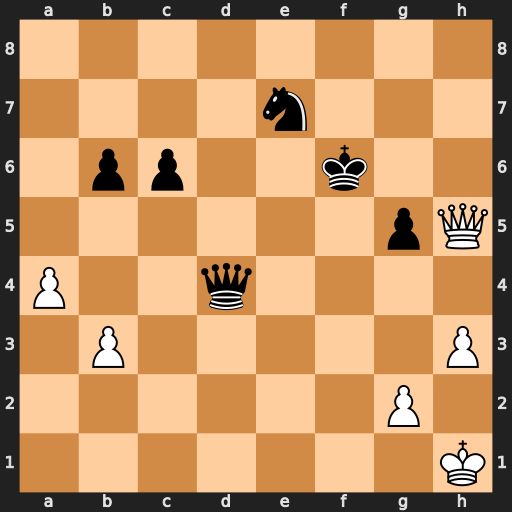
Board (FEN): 8/4n3/1pp2k2/6pQ/P2q4/1P5P/6P1/7K
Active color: w
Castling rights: -
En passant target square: -
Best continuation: Qh8+ Ke6 Qxd4